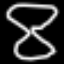
Label: hourglass